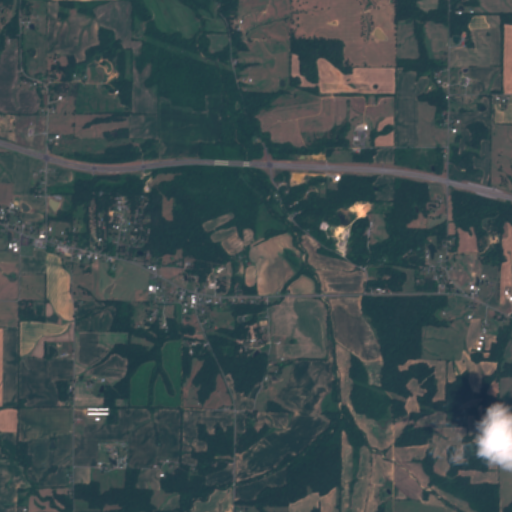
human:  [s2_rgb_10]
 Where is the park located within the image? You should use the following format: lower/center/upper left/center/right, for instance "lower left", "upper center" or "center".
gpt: The park is located in the center left of the image.
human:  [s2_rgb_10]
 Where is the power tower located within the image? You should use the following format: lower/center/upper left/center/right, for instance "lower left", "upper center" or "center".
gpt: The power tower is located in the upper of the image.
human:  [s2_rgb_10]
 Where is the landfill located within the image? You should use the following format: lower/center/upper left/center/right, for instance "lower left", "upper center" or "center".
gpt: There is no landfill in the image.